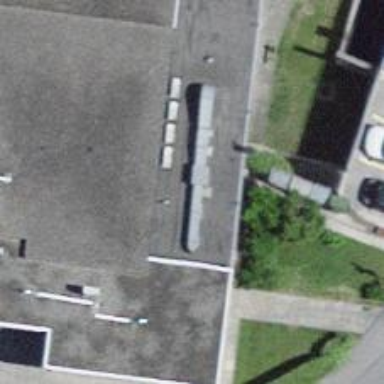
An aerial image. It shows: Commercial building.